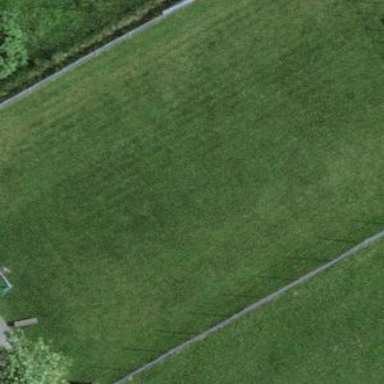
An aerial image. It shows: Soccer pitch with grass surface for leisure land.